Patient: sex M, age 83
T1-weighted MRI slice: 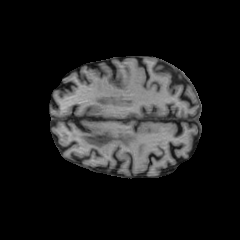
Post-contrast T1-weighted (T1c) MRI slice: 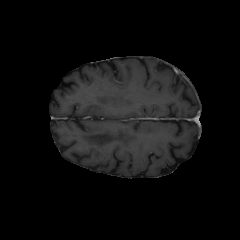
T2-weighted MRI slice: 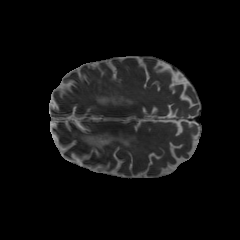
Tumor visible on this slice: no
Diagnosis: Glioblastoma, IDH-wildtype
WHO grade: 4